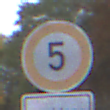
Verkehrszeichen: Geschwindigkeit5
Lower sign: ZeitangabenMitBeschraenkungAufWochentage1
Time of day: MorningAfternoon
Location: Outdoor (Urban)
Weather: Overcast
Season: NotSpecified
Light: Natural